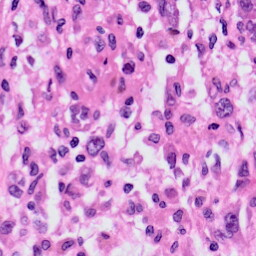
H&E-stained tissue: Skin